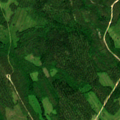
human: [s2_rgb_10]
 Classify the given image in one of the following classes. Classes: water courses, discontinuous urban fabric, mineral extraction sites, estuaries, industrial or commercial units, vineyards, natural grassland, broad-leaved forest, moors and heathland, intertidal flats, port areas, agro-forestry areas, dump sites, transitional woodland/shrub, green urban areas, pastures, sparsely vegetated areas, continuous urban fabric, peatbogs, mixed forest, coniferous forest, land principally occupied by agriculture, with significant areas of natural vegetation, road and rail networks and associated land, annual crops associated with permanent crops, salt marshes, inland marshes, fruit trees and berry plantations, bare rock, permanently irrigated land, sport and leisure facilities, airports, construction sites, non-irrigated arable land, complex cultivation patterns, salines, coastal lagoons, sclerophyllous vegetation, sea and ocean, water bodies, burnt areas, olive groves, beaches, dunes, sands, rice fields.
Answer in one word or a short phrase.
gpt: coniferous forest, mixed forest, transitional woodland/shrub